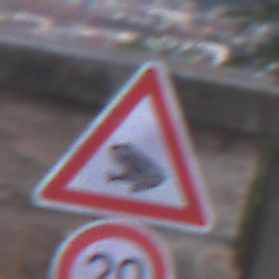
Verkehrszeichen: AmphibienwanderungRechts
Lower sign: Geschwindigkeit20
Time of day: SunriseSunset
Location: Outdoor (Urban)
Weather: PartlyCloudy
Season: NotSpecified
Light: Natural